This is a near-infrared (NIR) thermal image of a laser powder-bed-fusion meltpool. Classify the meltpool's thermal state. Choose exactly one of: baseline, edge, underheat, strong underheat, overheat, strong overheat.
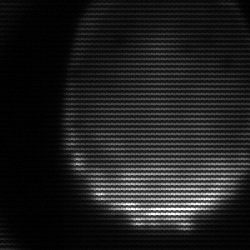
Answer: edge